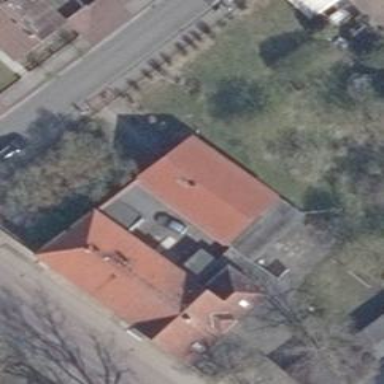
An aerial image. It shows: Gabled house with white exterior.